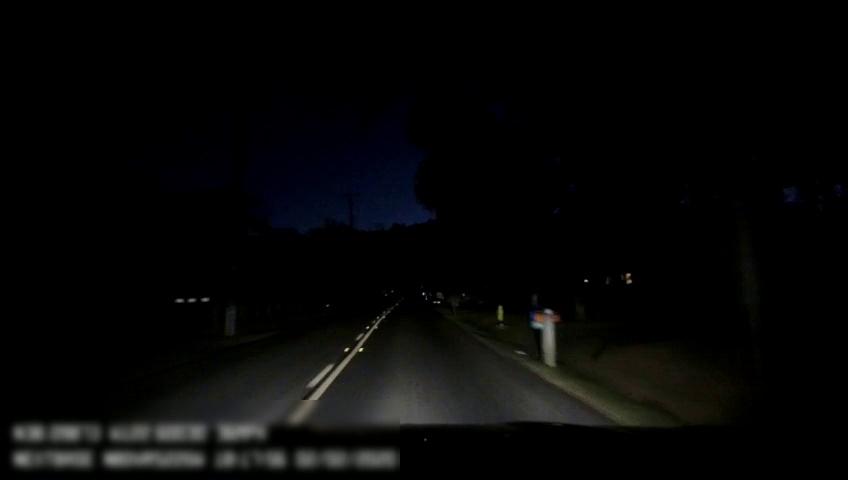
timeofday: Night
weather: Other
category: Drivable Space
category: Lanes | Current Lane